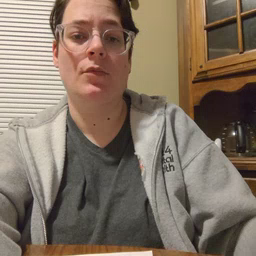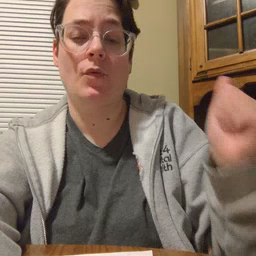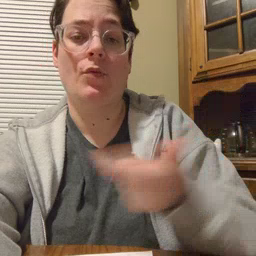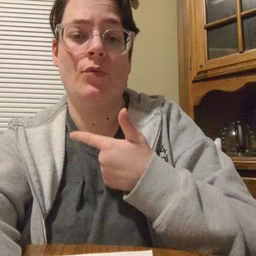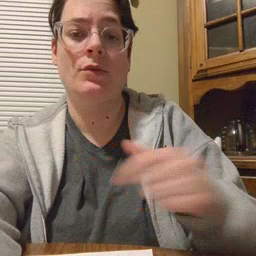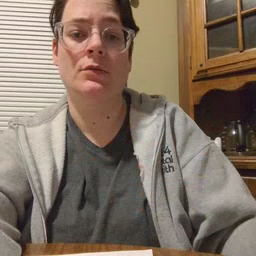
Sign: all